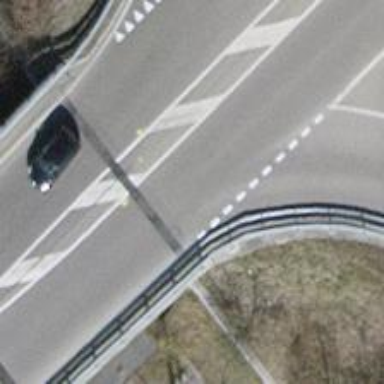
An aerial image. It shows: Paved trunk link.